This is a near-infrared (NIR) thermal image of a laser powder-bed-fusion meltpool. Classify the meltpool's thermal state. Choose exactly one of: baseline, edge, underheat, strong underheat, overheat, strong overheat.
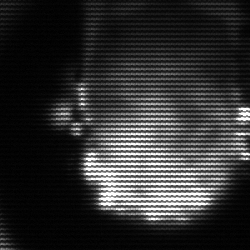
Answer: baseline